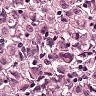
Metastatic tissue present: yes